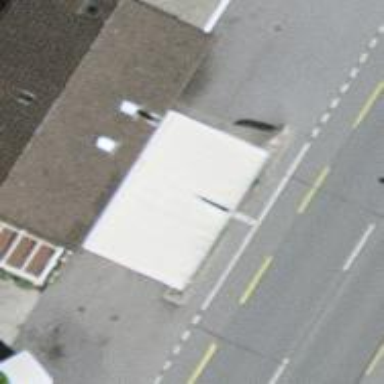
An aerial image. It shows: Fuel station.